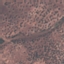
Label: PermanentCrop